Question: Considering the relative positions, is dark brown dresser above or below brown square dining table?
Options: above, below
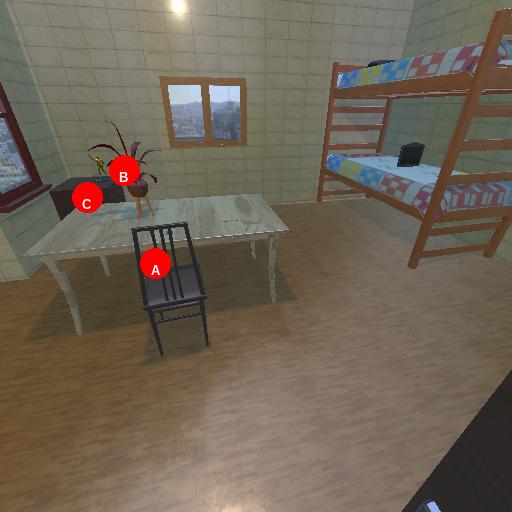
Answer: above